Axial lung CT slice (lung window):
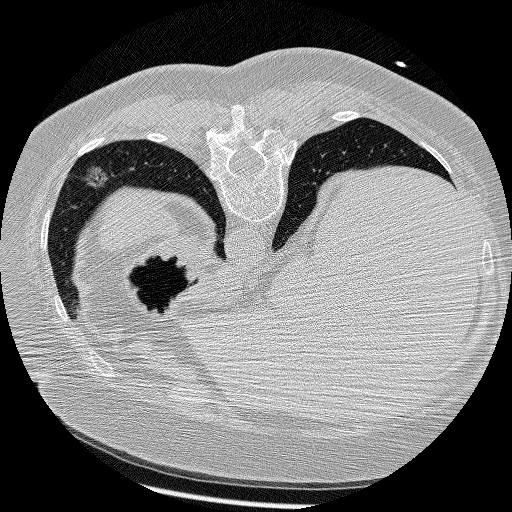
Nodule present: yes
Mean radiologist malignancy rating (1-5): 4.5